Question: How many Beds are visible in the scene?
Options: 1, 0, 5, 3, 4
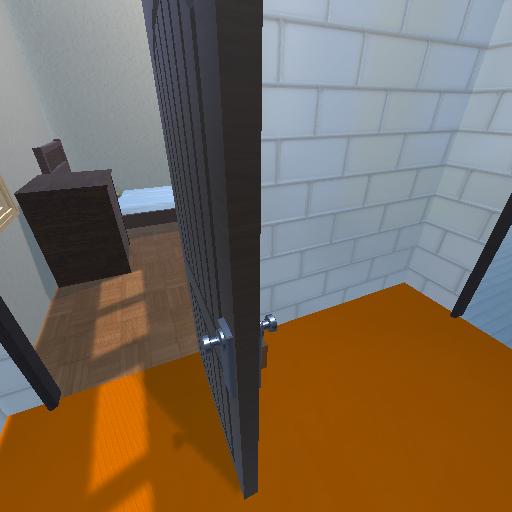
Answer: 1